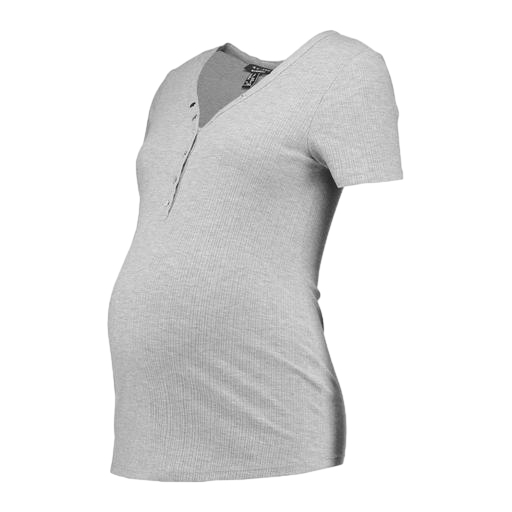
gray rib henley, gray maternity grey, gray henley shirt, white background